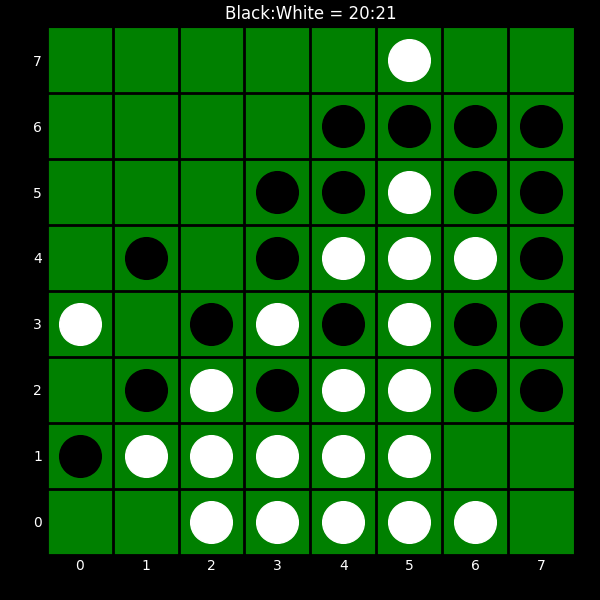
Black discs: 20
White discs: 21